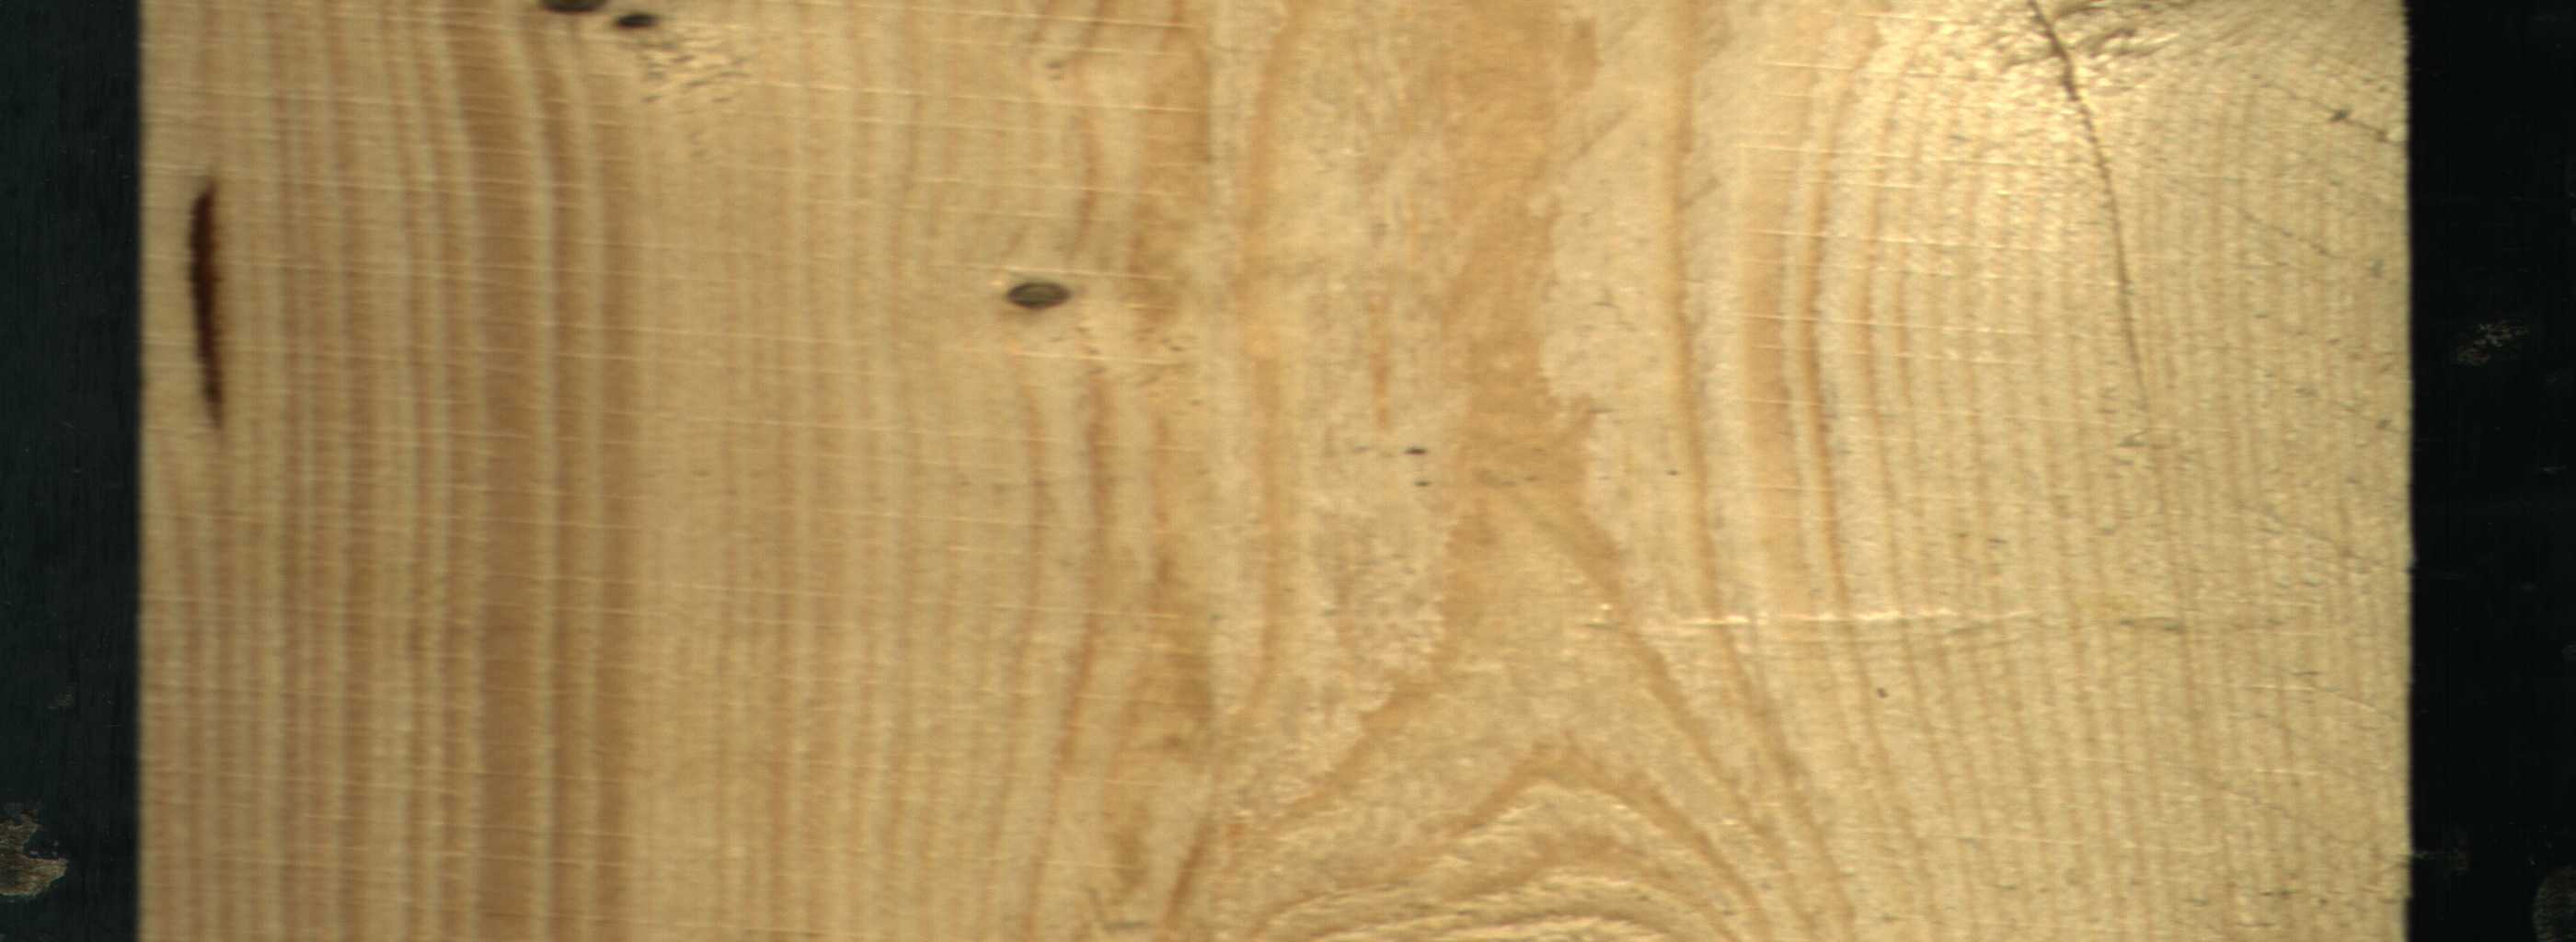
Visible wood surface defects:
resin
Crack
Dead_Knot
Live_Knot